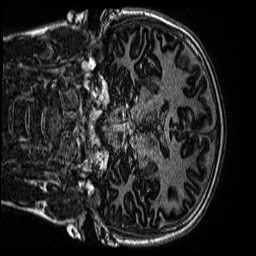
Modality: MP2RAGE
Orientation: coronal
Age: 13
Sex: female
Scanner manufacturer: siemens
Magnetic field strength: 3 T
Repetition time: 4 s
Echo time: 0.00299 s